Question: For business reason I cannot post the public URL of this instance, but I'm sure you will get what I mean:
The problem is that in order to reach my endpoint 'Service.svc', i.e., I have to use URLs like this:
'http://<domain>/<app-name>/Service.svc/<relative-path>'
I mean, I'd like to access my service simply with:
'http://<domain>/<app-name>/<relative-path>'
I was perfectly able to do this when I was self-hosting the service during development.
---
Lastly, but this is not-so-transcendental, browsing to the 'http://<domain>/<AppName>/Service.svc' URL displays the standard service information page:
Is there a way I could also prevent this from being accessible?

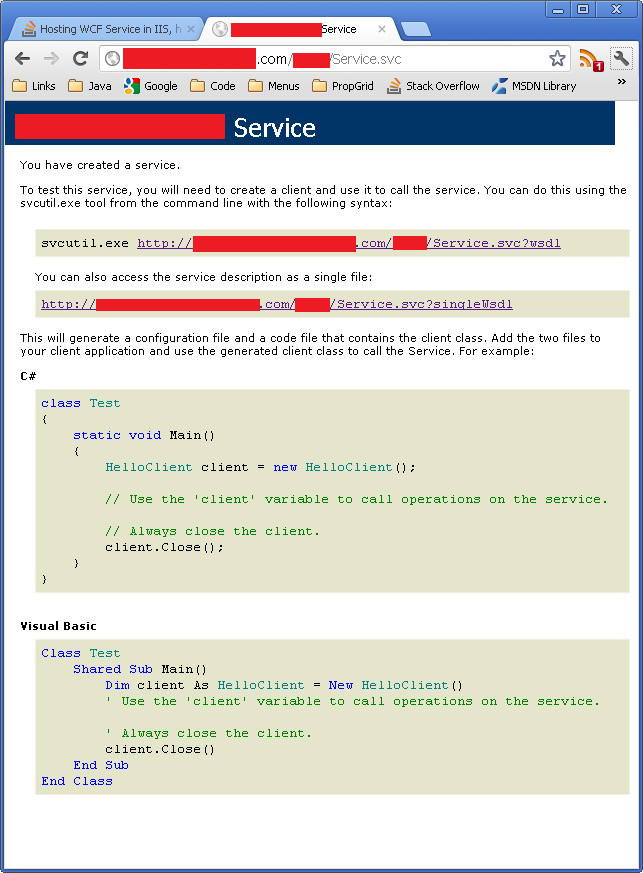
Answer: First part: to not have the "service.svc" part of the URL, you can use the ASP.NET Routing feature, and the <URL> shows how this can be done.
Second part: to prevent that "help" page from being shown, you can disable it via config (or via code using a custom service host factory). Here's how it can be done via config:
'''
<serviceBehaviors>
<behavior>
<serviceDebug httpHelpPageEnabled="false" httpsHelpPageEnabled="false"/>
</behavior>
</serviceBehaviors>
'''
The behavior does not have the "name" attribute, which means that it will be used as the default behavior for services.